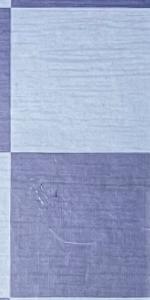
Label: Empty